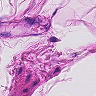
Metastatic tissue present: no